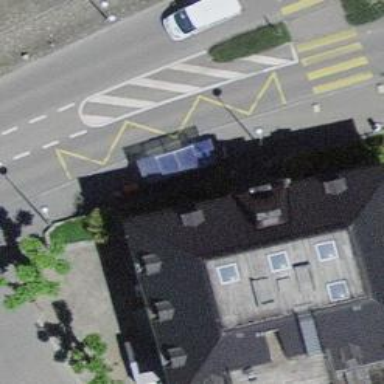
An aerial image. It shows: Bus stop with shelter. It is platform for public transport.